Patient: sex M, age 55
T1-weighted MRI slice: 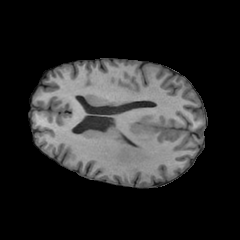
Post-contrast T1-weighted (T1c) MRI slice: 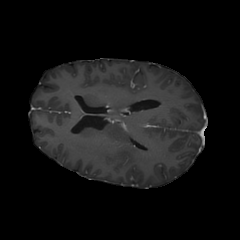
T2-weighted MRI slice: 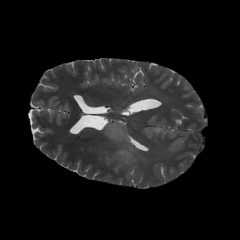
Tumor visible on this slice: yes
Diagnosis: Astrocytoma, IDH-wildtype
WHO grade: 2